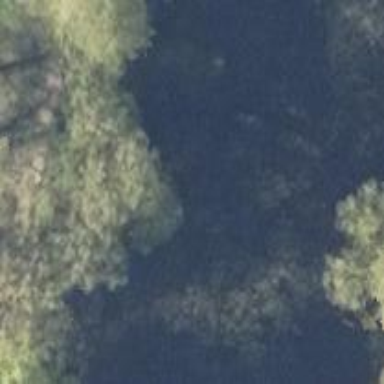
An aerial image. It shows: Peaceful pond surrounded by nature.